Interaction volume radius: 10 \u00c5
Interaction volume height: 15 \u00c5
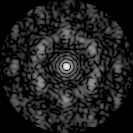
Disorder parameter: 0.6798